七年级 · 计数
为了解某中学 300 名男生的身高情况, 随机抽取若干名男生进行身高测量, 将所得数据整理后,画出频数分布直方图 (如图)，估计该校男生的身高在 $169.5 \mathrm{~cm} \sim 174.5 \mathrm{~cm}$ 之间的人数有人.


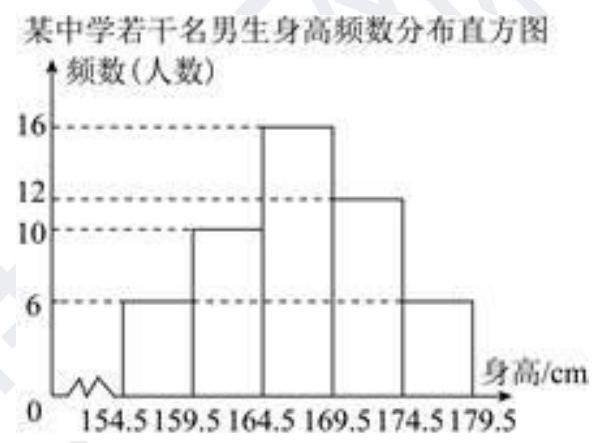
答案:  72

解析:  根据图形，身高在 $169.5 \mathrm{~cm} \sim 174.5 \mathrm{~cm}$ 之间的人数的百分比为: $\frac{12}{6+10+16+12+6} \times 100 \%=24 \%$,则该校男生的身高在 $169.5 \mathrm{~cm} \sim 174.5 \mathrm{~cm}$ 之间的人数有 $300 \times 24 \%=72$ (人).

故答案为 72 .